Field crop: maize
Growth stage: 2
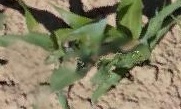
Species: maize